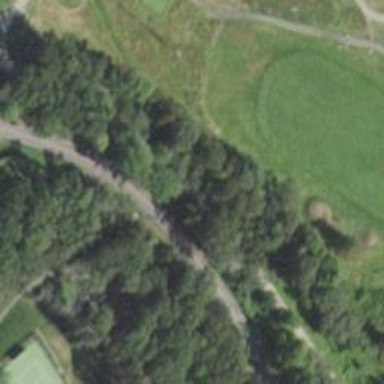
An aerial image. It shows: Path for golf carts.